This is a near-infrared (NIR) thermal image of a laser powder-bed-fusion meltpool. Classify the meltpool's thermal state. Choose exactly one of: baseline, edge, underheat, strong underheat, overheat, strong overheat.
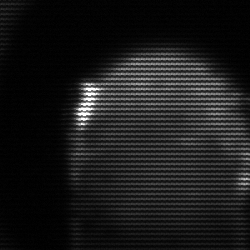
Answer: edge